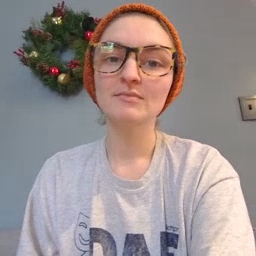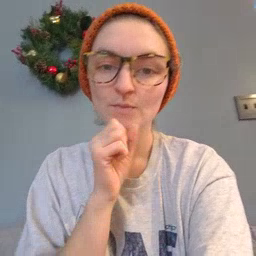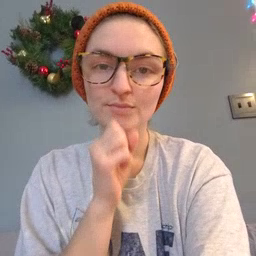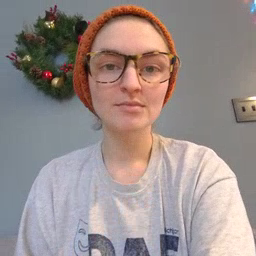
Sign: orange